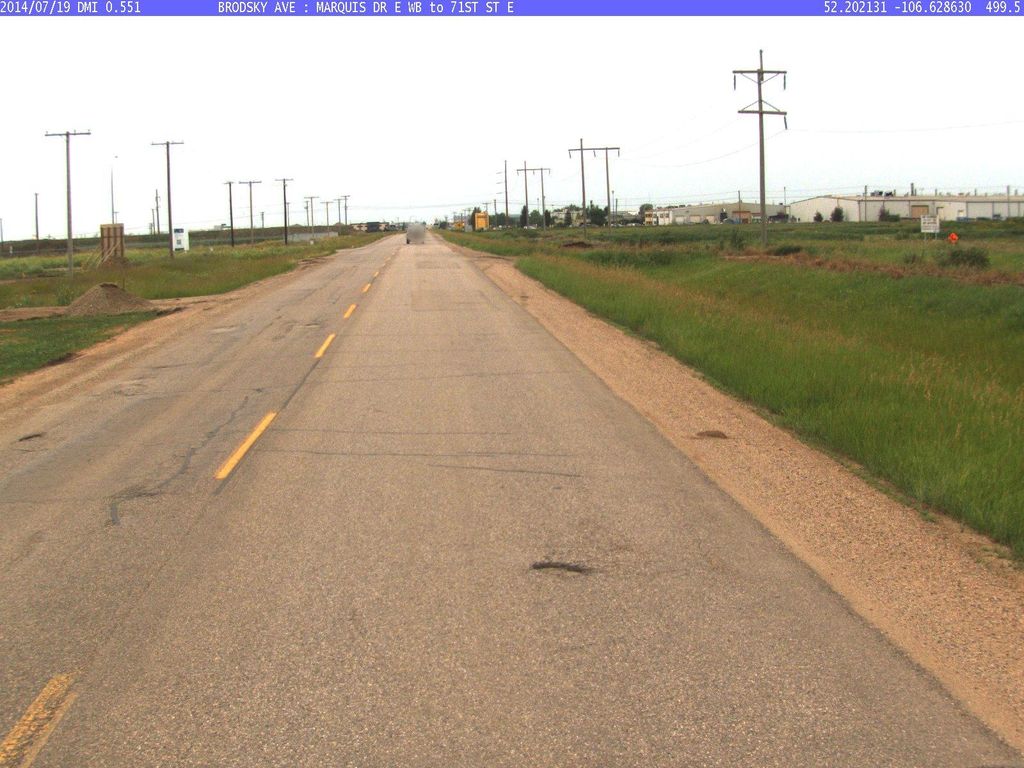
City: saskatoon